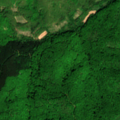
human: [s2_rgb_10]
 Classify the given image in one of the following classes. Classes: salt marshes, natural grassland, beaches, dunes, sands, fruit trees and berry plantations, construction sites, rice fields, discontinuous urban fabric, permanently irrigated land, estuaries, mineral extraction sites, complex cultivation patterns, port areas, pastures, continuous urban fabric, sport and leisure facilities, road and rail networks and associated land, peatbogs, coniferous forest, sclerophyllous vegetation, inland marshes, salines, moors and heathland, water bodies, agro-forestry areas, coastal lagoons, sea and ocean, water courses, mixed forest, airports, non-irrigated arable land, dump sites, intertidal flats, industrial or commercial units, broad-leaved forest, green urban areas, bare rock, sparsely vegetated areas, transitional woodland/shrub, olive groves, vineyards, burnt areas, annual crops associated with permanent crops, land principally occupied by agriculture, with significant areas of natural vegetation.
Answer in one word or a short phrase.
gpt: complex cultivation patterns, land principally occupied by agriculture, with significant areas of natural vegetation, broad-leaved forest, coniferous forest